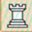
Piece: wR